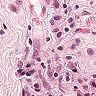
Metastatic tissue present: yes